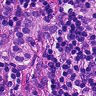
Metastatic tissue present: yes